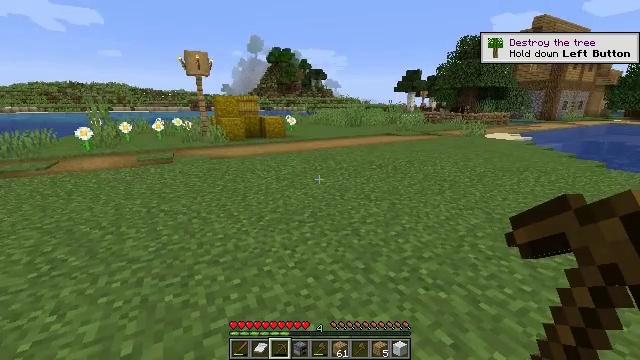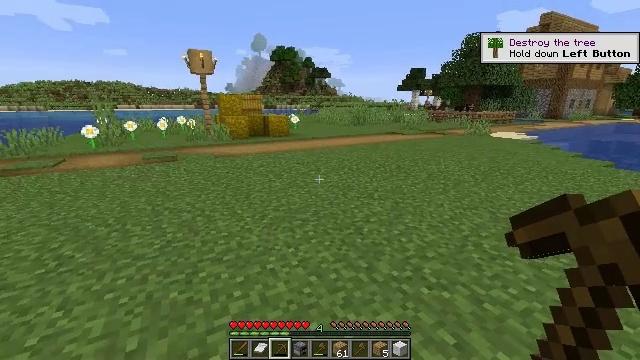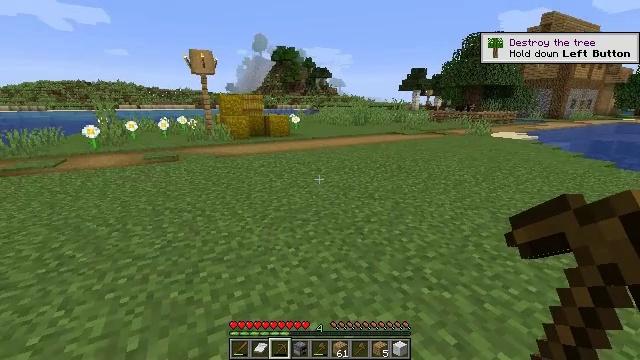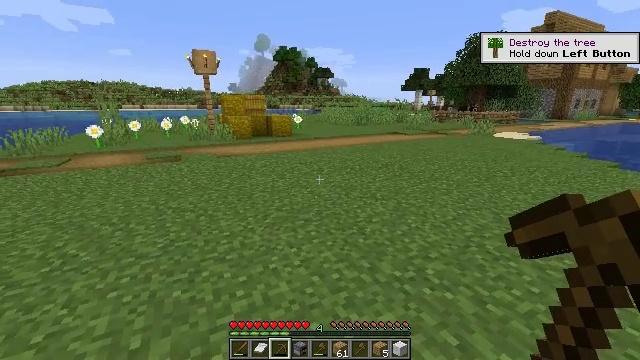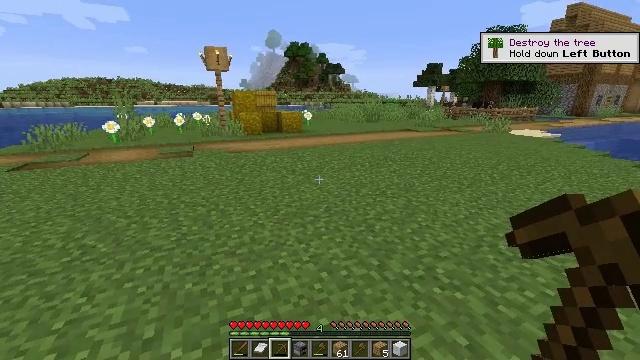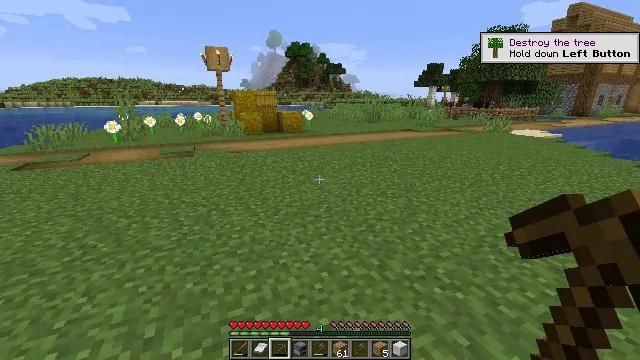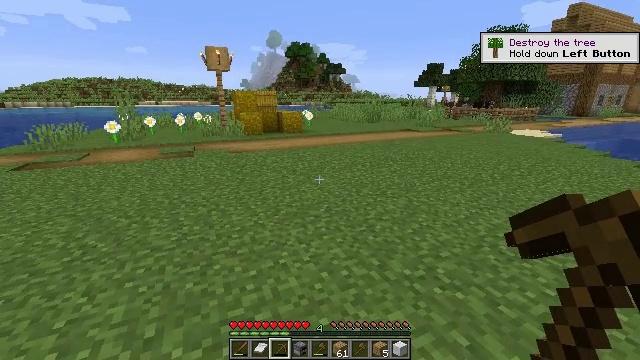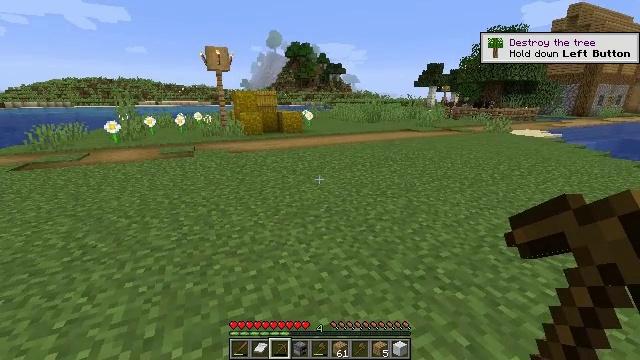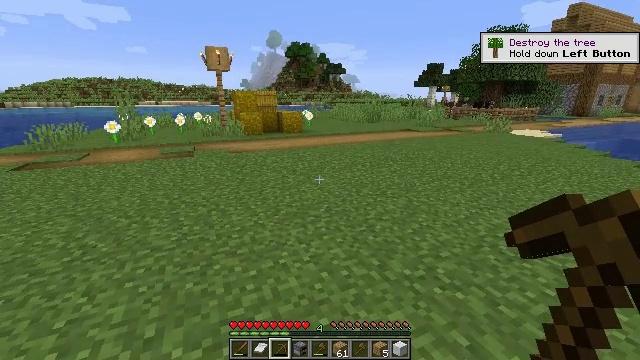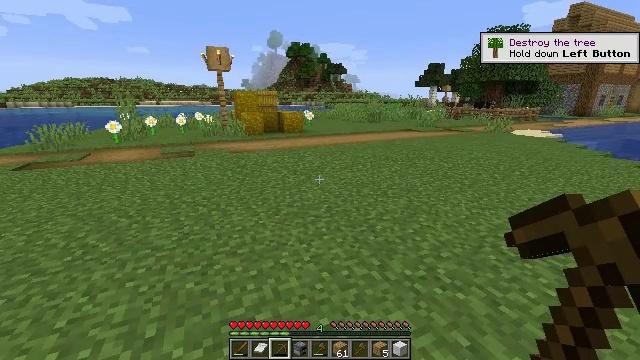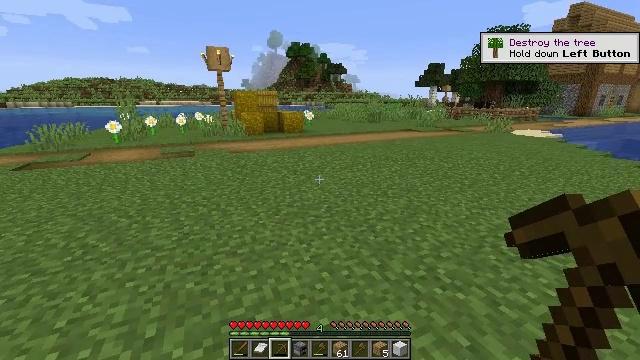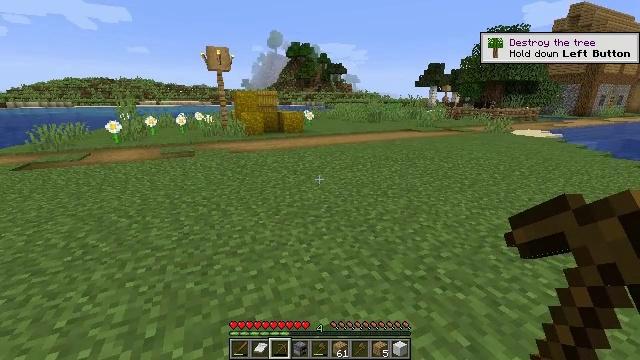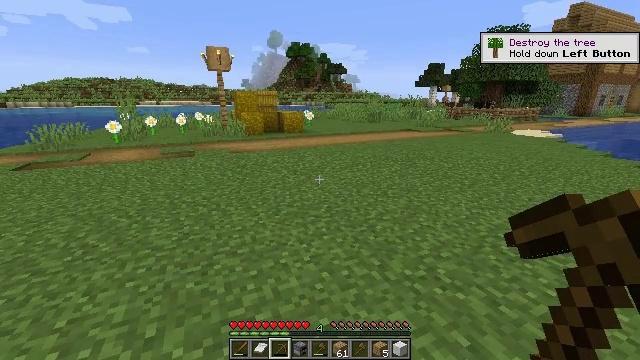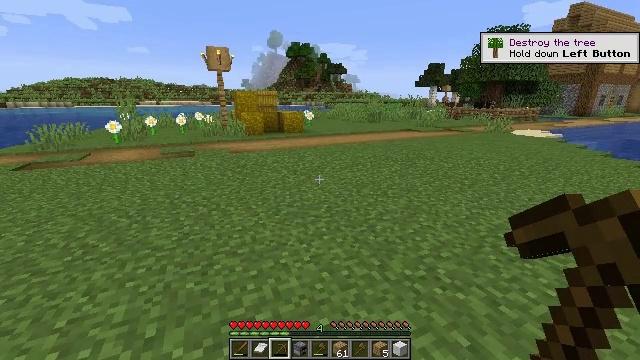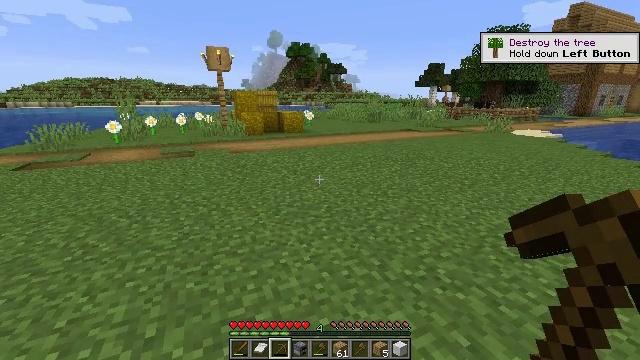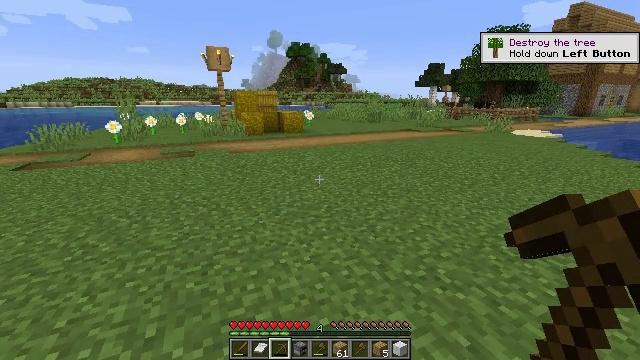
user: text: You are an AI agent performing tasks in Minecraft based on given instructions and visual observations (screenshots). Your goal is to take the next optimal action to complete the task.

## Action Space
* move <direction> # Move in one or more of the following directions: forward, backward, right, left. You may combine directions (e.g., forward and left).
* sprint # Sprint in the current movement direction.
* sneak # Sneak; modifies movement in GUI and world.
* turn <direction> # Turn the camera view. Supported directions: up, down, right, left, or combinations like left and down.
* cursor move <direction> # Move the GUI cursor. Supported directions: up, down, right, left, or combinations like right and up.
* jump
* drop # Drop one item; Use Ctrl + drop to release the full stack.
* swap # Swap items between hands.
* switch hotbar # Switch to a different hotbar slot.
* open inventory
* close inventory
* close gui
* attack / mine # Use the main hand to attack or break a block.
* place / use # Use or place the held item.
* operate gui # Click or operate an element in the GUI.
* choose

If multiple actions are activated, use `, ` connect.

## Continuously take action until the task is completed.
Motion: motion action
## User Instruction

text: Pick up the oxeye daisy.
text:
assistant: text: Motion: no_op
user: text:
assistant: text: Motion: no_op
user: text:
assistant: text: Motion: no_op
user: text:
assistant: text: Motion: turn left
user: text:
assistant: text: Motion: no_op
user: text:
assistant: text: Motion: no_op
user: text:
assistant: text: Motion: no_op
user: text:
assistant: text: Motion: no_op
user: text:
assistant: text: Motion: no_op
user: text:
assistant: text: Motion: no_op
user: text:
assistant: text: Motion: no_op
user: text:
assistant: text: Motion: no_op
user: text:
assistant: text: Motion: no_op
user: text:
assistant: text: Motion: no_op
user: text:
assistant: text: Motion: no_op
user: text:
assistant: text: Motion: no_op
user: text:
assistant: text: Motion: no_op
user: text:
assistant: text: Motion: no_op
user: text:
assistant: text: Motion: no_op
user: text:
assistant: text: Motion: no_op
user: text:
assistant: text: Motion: no_op
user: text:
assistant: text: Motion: no_op
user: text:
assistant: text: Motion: no_op
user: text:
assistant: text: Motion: no_op
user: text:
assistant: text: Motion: no_op
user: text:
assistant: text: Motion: no_op
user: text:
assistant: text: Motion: no_op
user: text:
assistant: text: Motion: no_op
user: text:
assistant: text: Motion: no_op
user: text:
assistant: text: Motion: no_op